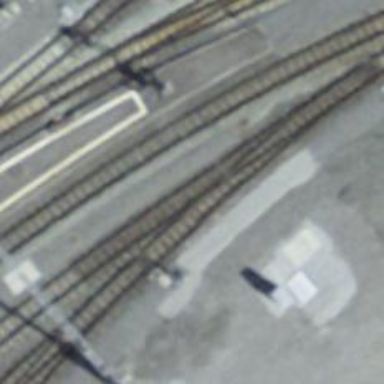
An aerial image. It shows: Narrow-gauge railway yard with one track. The yard is electrified with contact line.